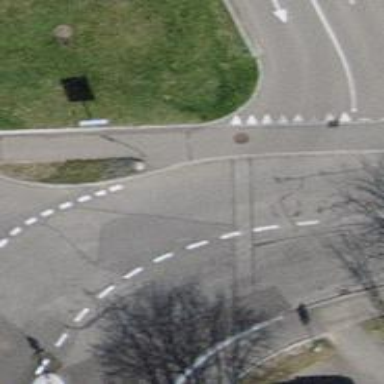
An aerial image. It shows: Asphalt sidewalk along the footway.